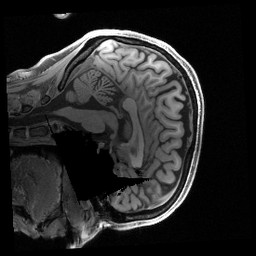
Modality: T1w
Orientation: sagittal
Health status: healthy
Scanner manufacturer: siemens
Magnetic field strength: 3 T
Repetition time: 2.4 s
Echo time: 0.00222 s